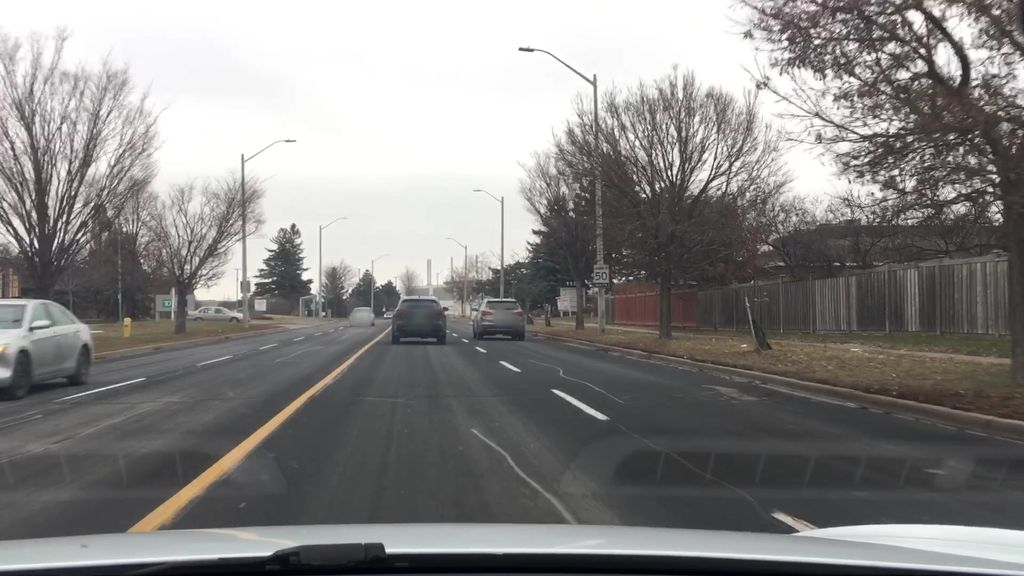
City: toronto